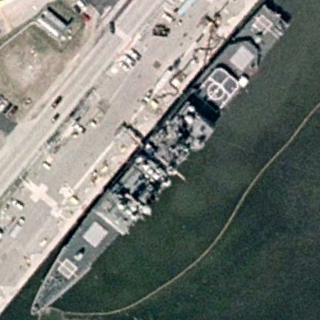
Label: Ticonderoga-class_cruiser